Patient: sex M, age 42
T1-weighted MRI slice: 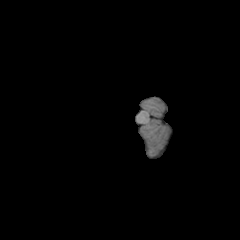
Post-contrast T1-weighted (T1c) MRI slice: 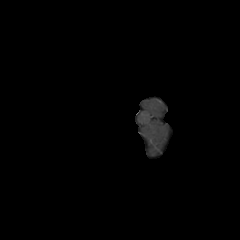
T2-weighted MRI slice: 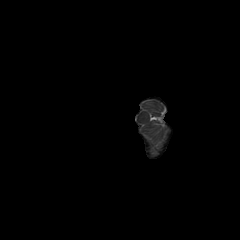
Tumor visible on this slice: no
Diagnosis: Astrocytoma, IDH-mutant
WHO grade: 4